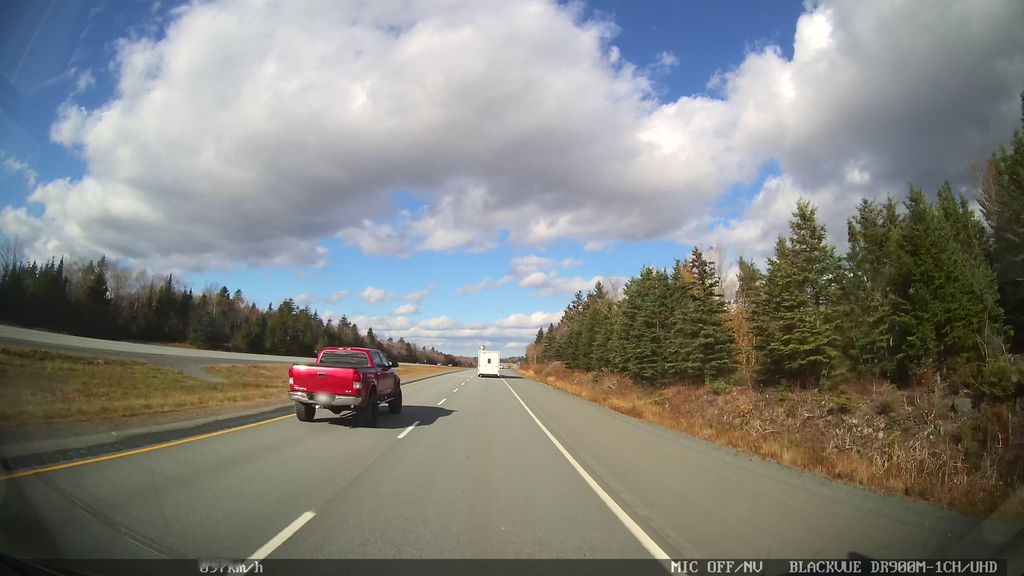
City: halifax